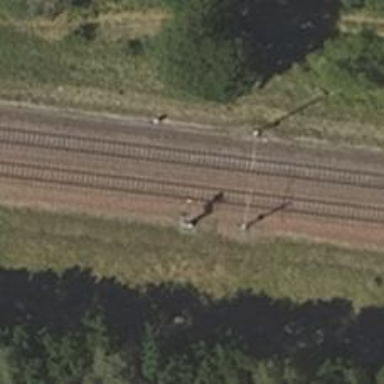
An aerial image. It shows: Railway signal.